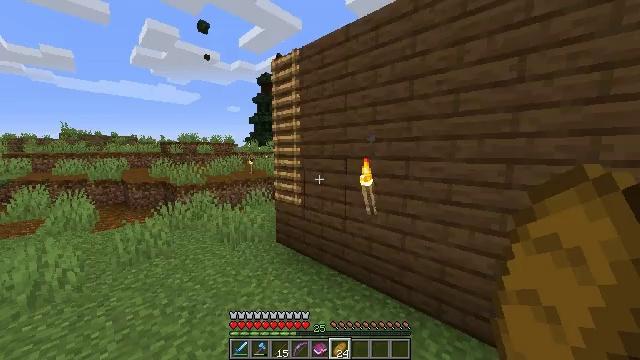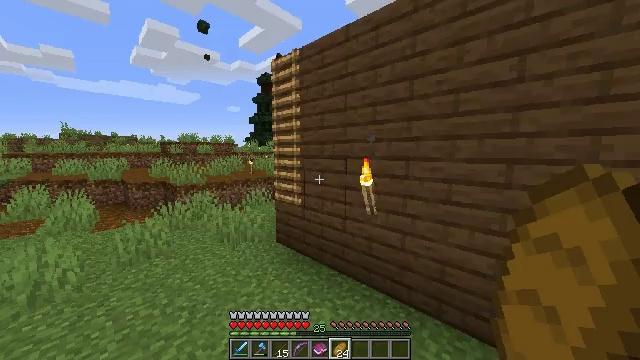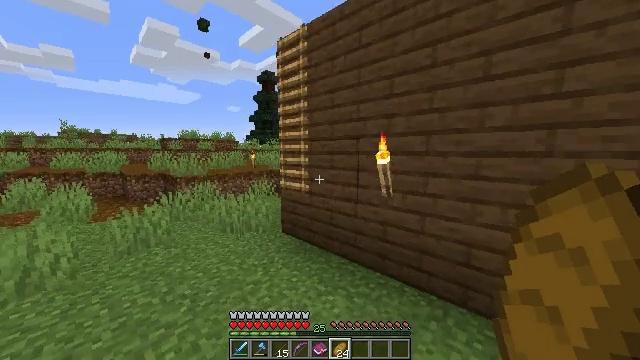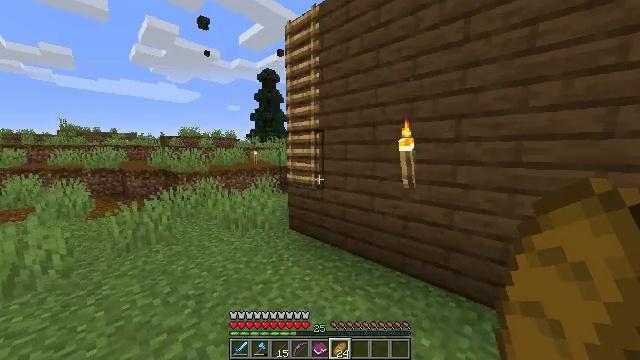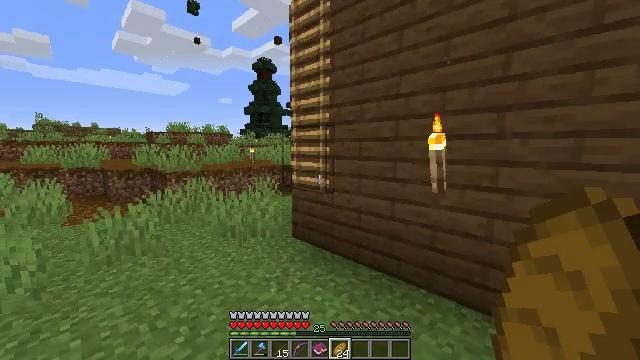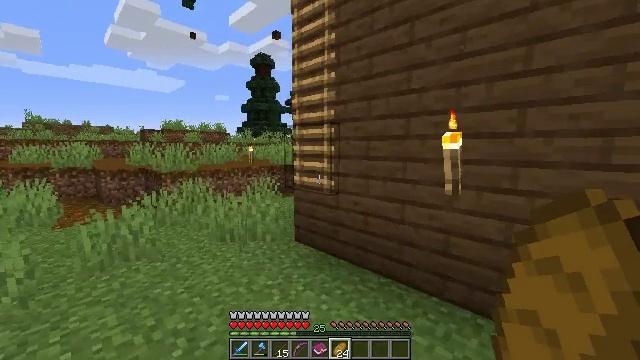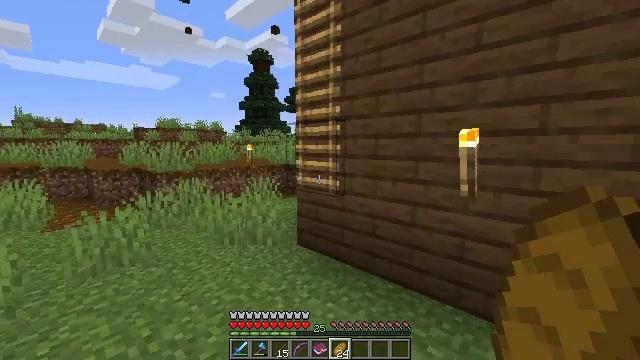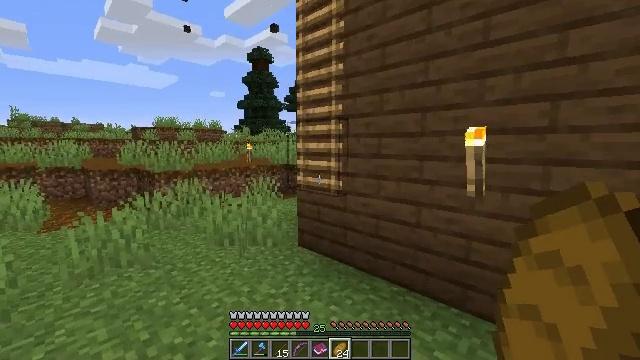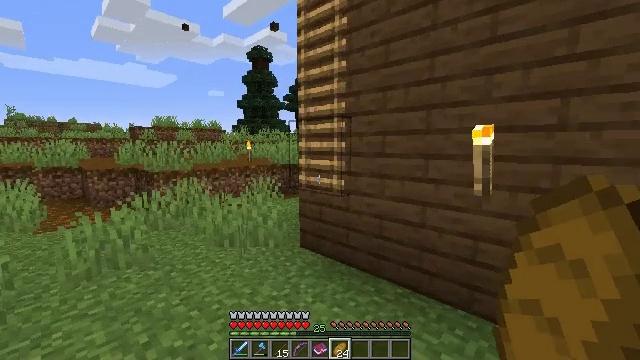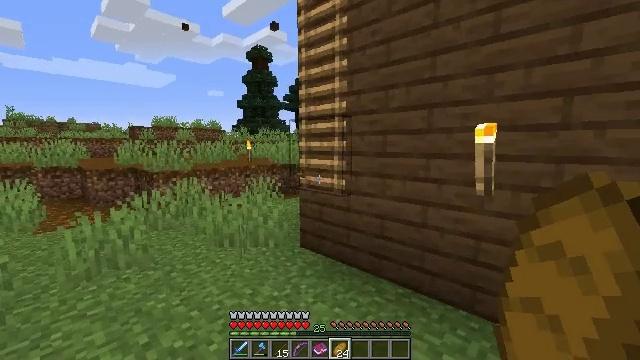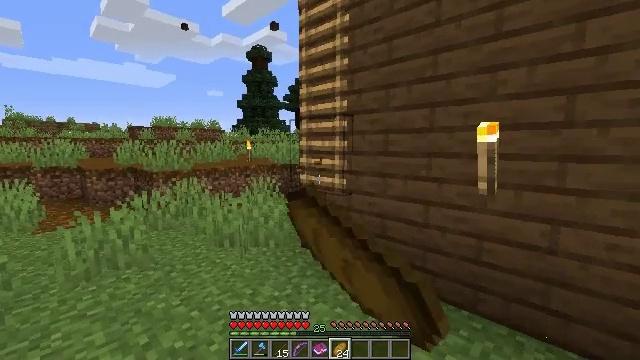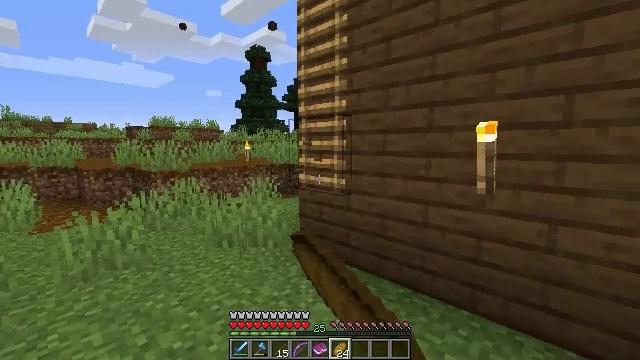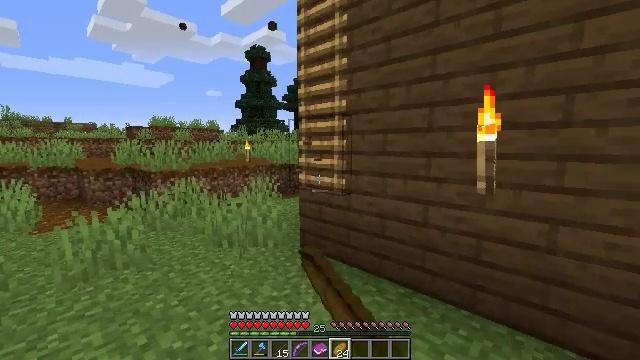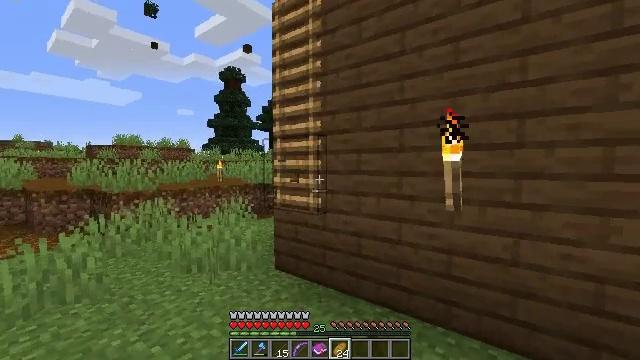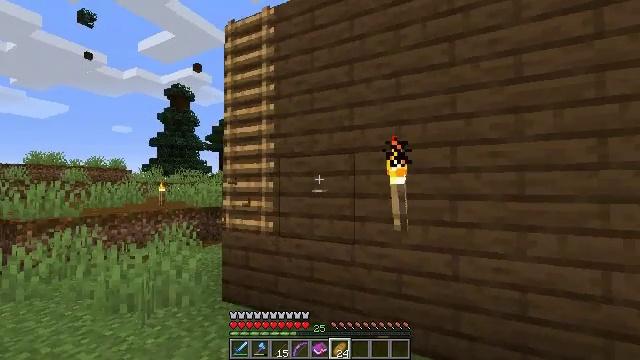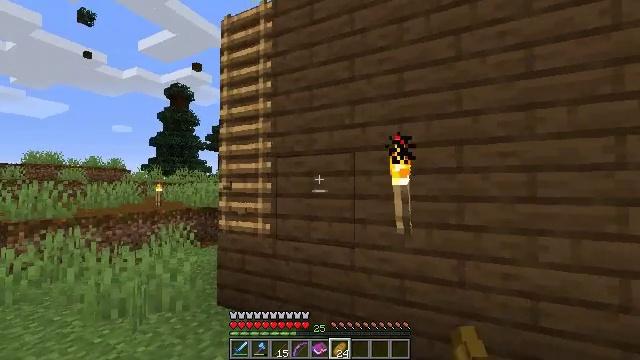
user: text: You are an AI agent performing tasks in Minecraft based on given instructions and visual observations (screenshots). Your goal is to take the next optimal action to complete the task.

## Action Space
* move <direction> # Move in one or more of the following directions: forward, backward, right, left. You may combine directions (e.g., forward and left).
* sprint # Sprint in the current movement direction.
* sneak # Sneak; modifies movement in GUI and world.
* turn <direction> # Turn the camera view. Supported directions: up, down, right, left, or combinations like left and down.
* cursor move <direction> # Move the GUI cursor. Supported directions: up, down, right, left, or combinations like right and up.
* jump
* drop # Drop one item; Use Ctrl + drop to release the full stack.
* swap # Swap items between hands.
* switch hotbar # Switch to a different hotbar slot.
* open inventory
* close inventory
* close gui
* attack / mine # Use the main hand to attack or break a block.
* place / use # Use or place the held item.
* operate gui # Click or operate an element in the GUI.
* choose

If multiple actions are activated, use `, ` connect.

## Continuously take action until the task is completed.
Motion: motion action
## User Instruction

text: Use the crafting table to make a cookie.
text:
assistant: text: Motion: move forward and move left, sprint
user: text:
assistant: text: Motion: move forward, sprint, turn left and down
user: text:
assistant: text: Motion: no_op
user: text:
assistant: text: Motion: no_op
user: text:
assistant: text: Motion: no_op
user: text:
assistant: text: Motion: no_op
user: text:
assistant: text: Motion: no_op
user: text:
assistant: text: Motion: no_op
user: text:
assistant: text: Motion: attack / mine
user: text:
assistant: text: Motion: attack / mine
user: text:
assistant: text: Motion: attack / mine
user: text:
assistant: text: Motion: no_op
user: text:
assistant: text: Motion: turn right and up
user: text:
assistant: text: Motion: move forward, turn right and up
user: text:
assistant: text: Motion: move forward
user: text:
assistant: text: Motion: move forward
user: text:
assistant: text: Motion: move forward and move left
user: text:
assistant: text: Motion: move forward and move left
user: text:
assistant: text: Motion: move forward and move left
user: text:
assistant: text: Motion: move forward and move left
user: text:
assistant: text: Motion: move forward and move left
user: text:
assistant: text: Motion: move forward and move left
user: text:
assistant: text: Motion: move forward and move left
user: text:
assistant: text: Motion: move forward, turn right
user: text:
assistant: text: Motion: move forward, turn right and up
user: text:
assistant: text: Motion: move forward, sprint, turn right
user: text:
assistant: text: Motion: move forward, sprint, jump
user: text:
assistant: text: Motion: move forward, sprint, jump
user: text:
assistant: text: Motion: move forward, sprint, jump
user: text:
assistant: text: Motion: move forward, sprint, turn right and up, jump